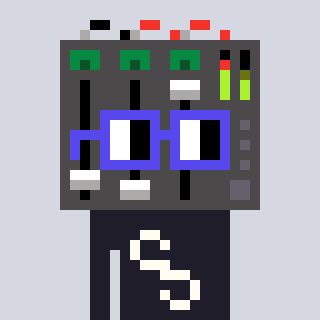
a pixel art character with square blue glasses, a mixer-shaped head and a grayscale-colored body on a cool background